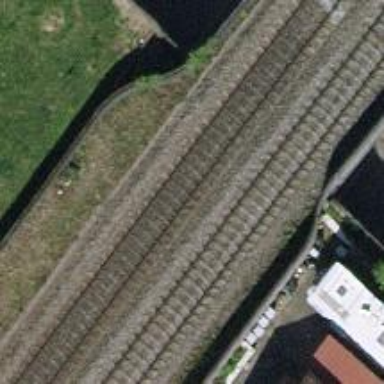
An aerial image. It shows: Railway bridge with electrified contact line. There is one track on the bridge.